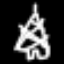
Label: The Eiffel Tower